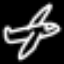
Label: airplane